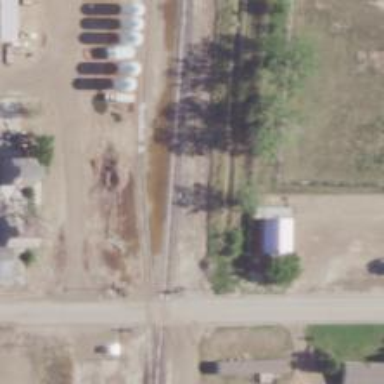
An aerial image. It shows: Railway siding with rails.